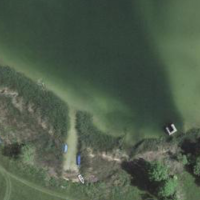
EUNIS habitat code: 14
Species observed at this site:
Phragmites australis
Parnassia palustris
Succisa pratensis
Campanula glomerata
Helophilus trivittatus
Sympetrum sanguineum
Epipactis palustris
Salix cinerea